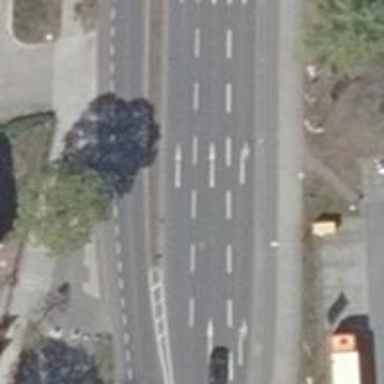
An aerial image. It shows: Tertiary road with asphalt surface. It has lane for cyclists on the left and separate track on the right.